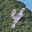
Label: 4